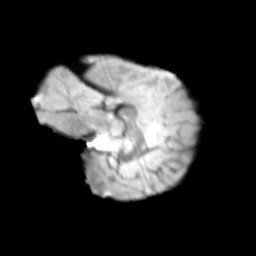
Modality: T2w
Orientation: sagittal
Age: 11
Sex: male
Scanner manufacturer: siemens
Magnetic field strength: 3 T
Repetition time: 3.8 s
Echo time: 0.07 s